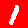
Digit: 1